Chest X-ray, PA view. Patient: 48 years old, sex F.
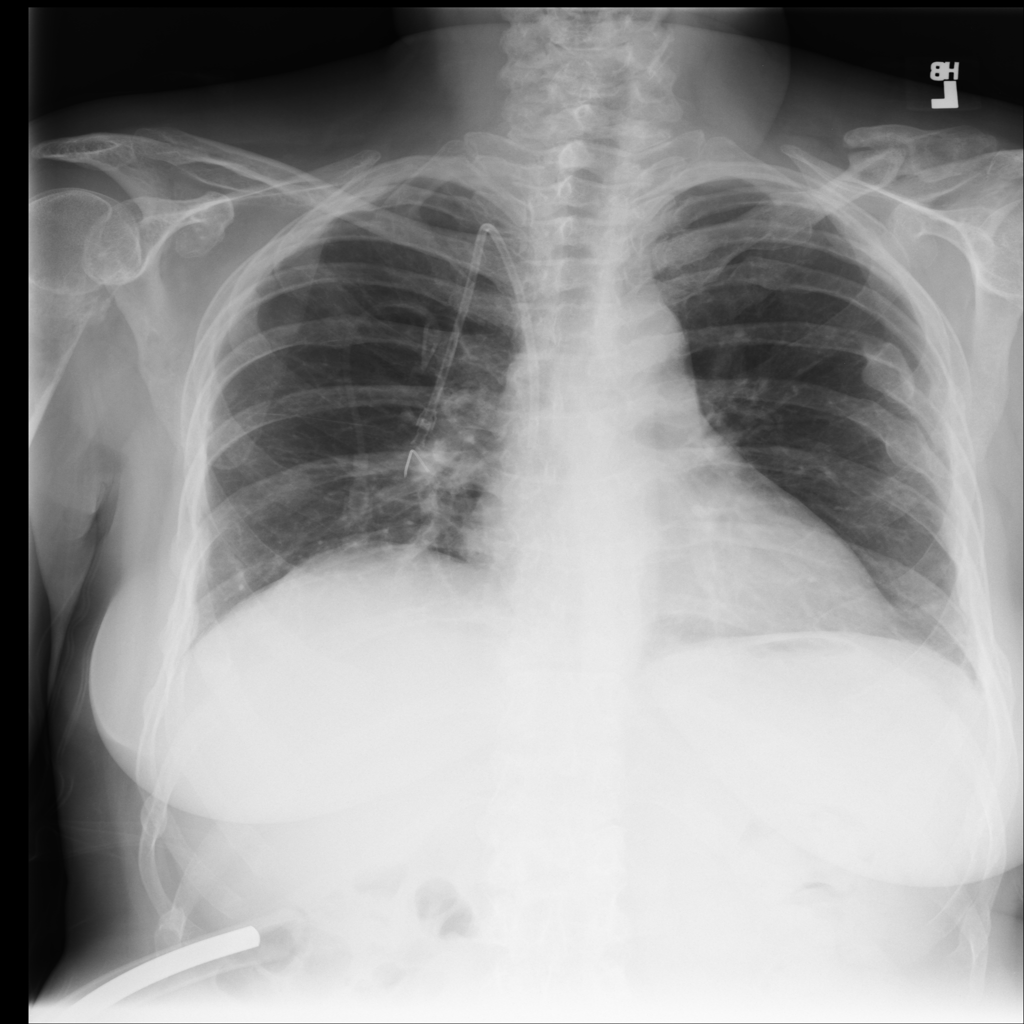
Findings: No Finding